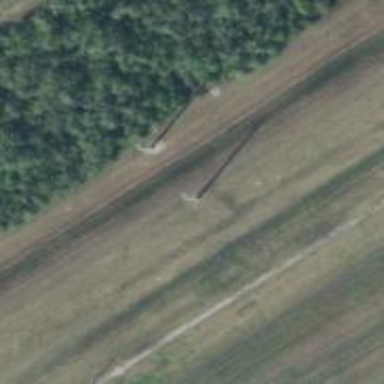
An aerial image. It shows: Power pole.